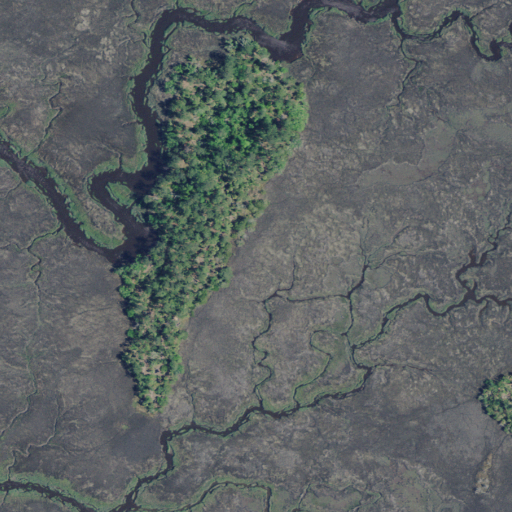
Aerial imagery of island in South Carolina named Coleman Island containing herbaceous wetlands, woody wetlands, and evergreen forest